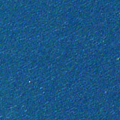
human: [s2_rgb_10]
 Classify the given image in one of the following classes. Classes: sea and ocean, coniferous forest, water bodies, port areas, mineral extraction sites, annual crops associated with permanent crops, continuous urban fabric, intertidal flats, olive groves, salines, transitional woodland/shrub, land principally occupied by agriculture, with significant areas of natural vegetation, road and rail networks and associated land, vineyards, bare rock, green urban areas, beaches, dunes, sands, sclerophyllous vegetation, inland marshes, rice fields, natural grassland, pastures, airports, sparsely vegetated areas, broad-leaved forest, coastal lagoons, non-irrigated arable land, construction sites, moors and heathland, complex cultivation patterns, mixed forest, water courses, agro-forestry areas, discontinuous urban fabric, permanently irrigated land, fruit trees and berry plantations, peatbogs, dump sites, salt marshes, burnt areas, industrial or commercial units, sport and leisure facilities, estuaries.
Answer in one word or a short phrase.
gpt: sea and ocean